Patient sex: F
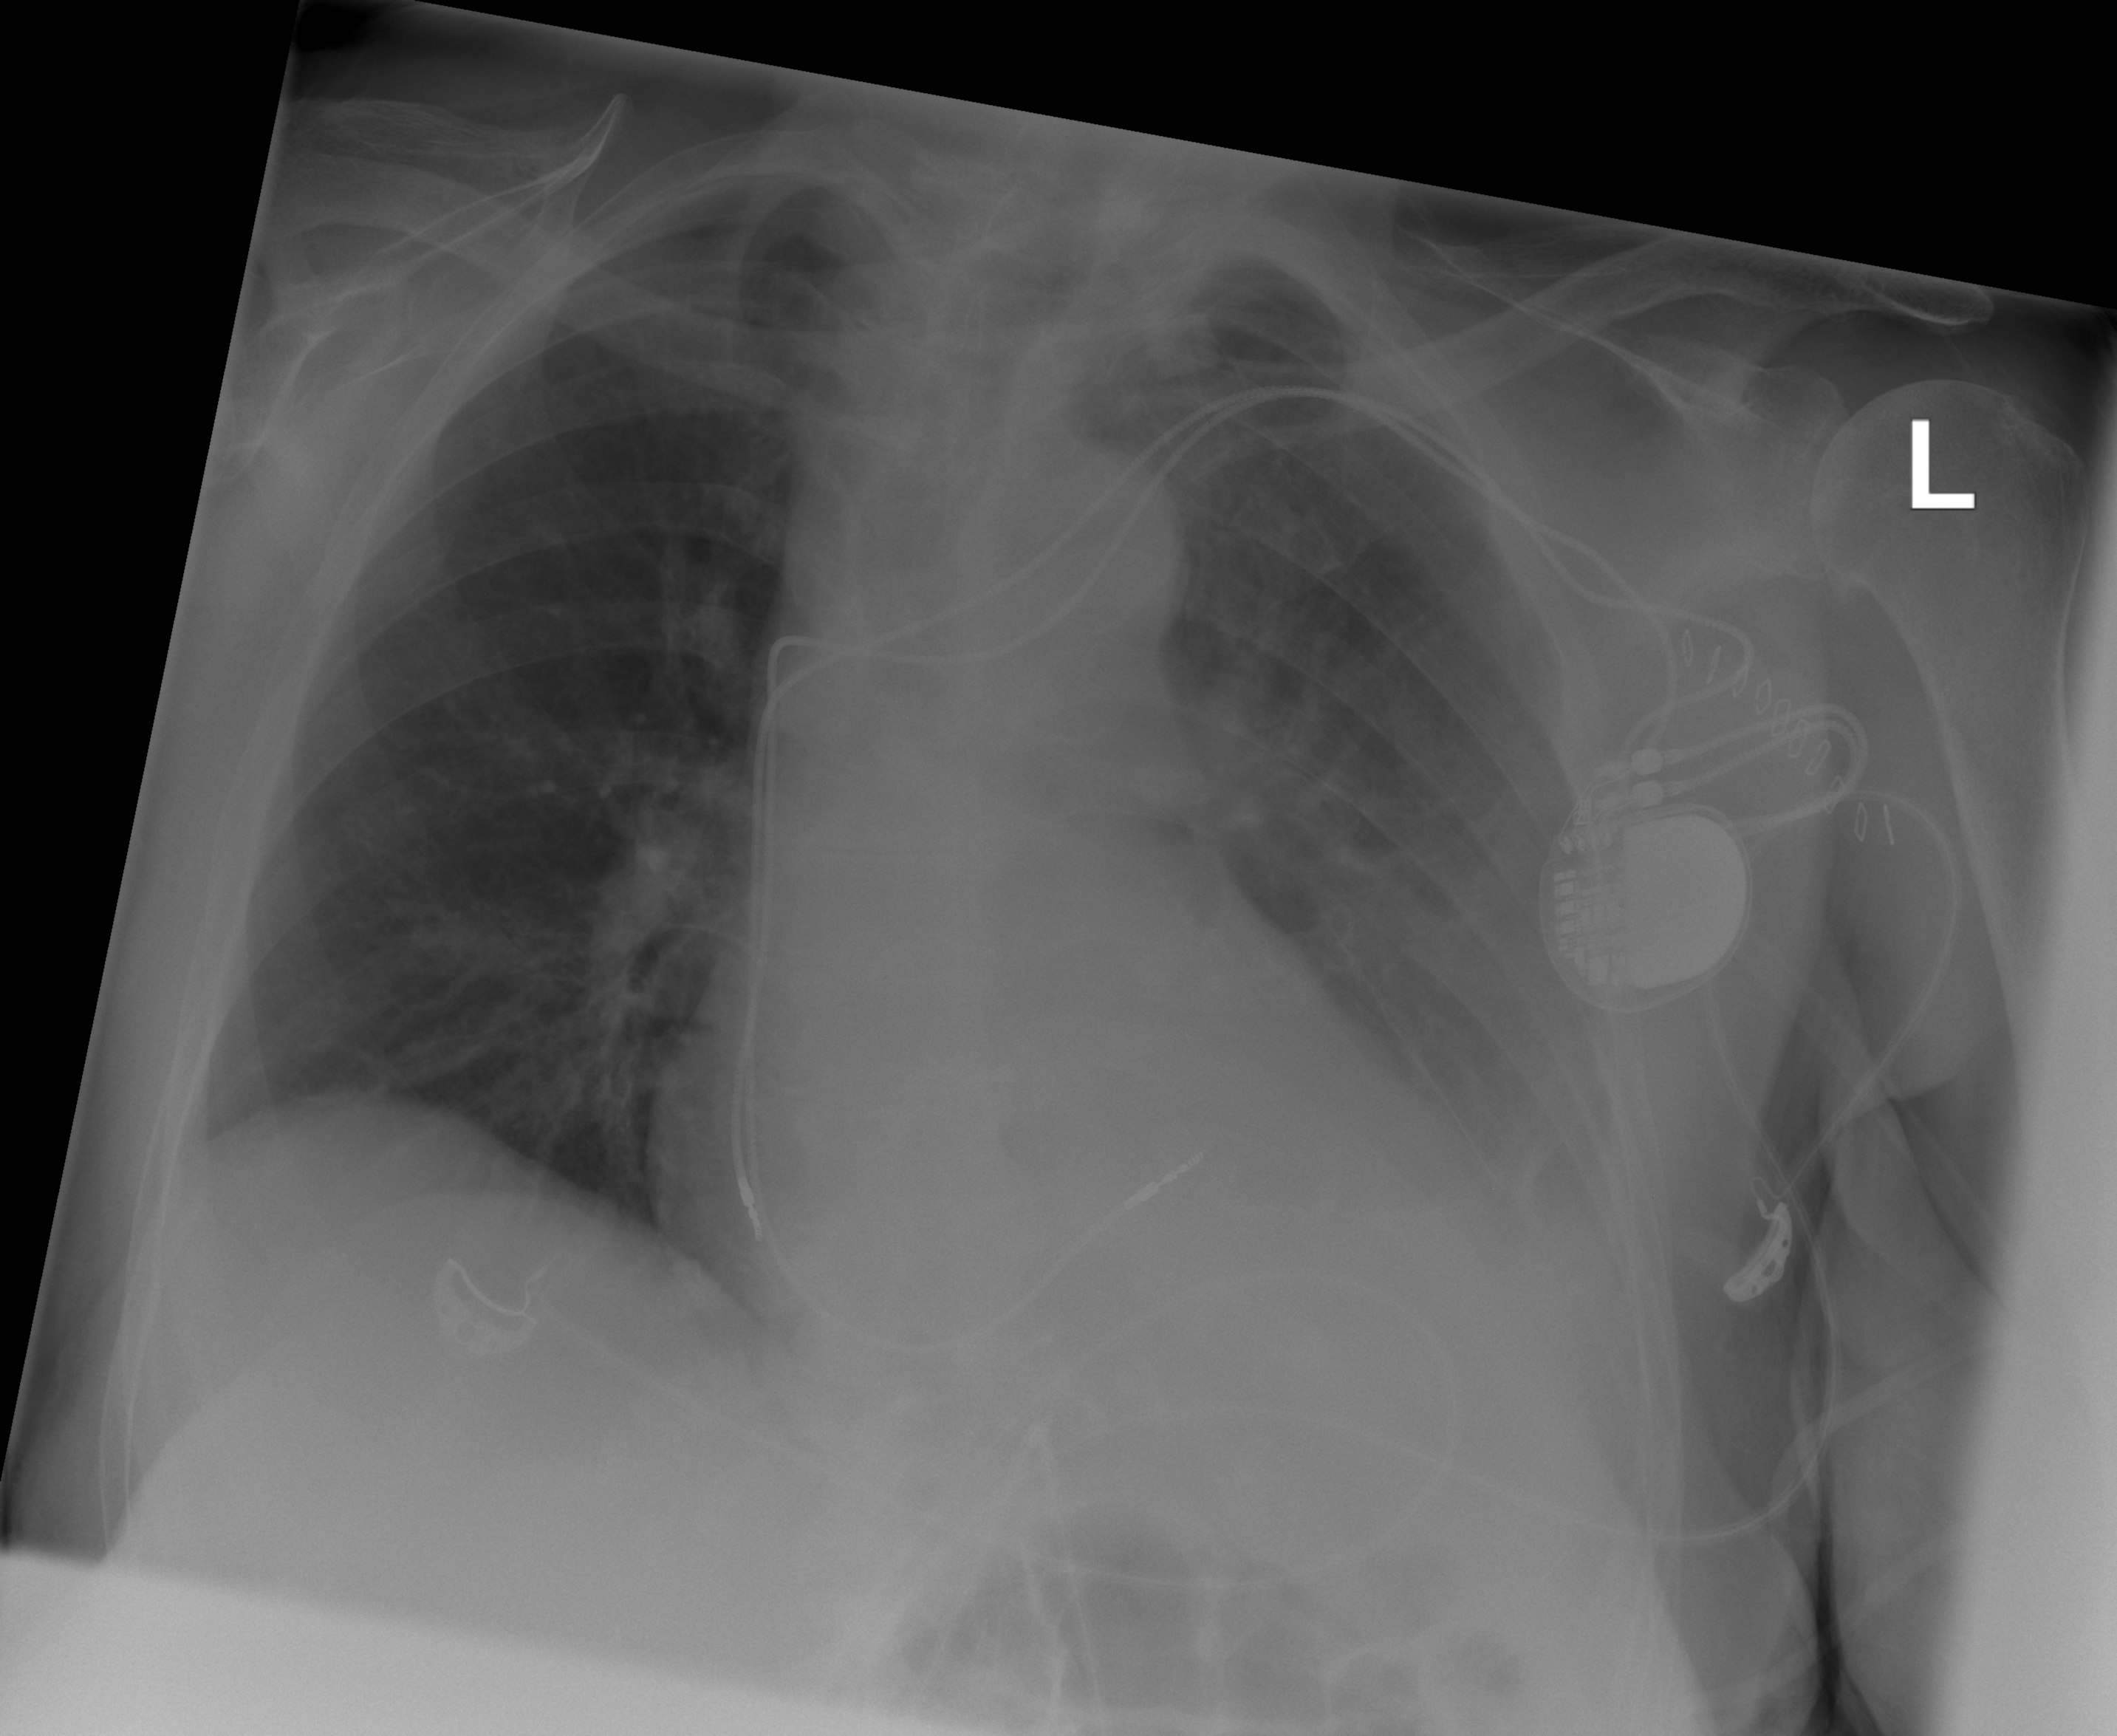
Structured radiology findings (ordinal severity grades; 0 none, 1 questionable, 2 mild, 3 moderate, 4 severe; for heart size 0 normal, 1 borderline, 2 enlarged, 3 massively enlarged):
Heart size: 2
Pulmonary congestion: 0
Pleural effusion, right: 0
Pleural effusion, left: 3
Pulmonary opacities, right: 0
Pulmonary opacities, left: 1
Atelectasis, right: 0
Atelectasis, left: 3